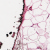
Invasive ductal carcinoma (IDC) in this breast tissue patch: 0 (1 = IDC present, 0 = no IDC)